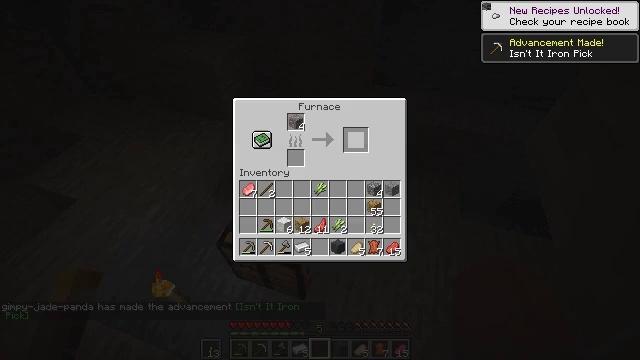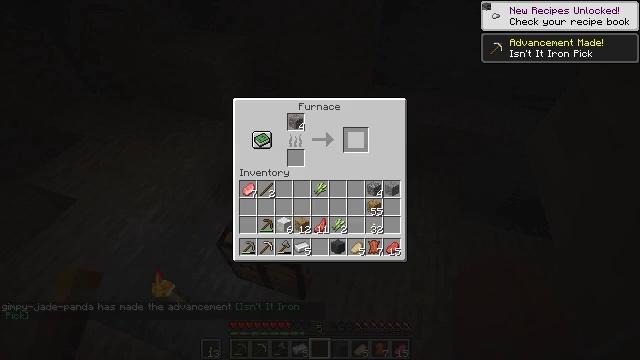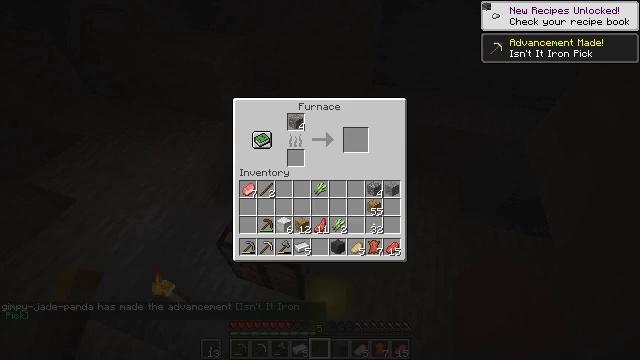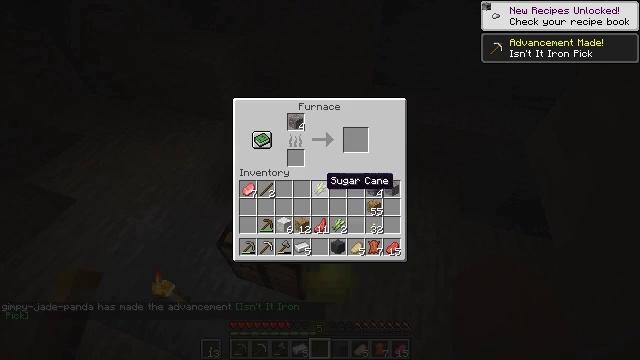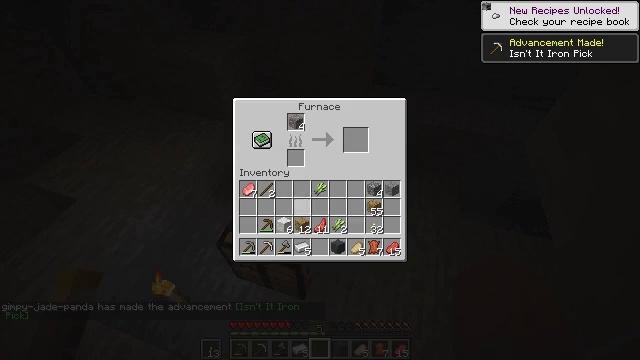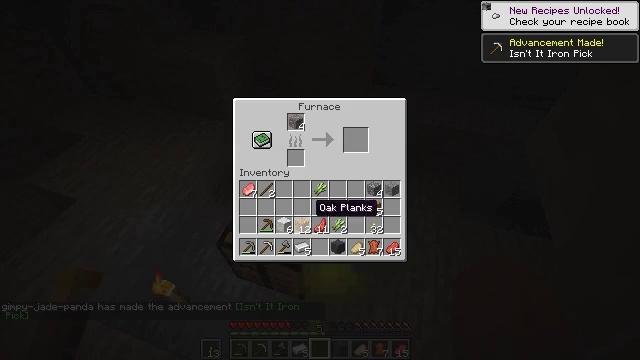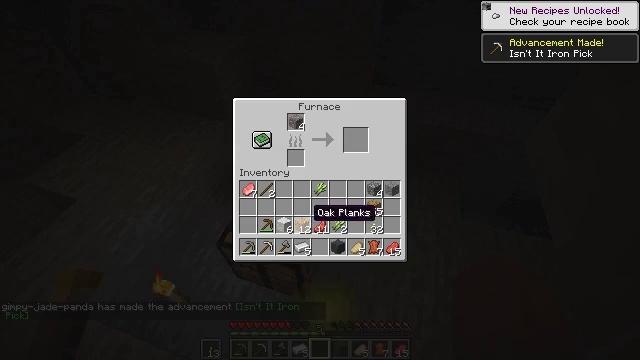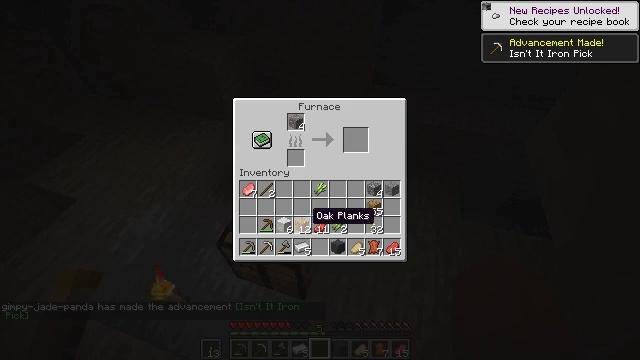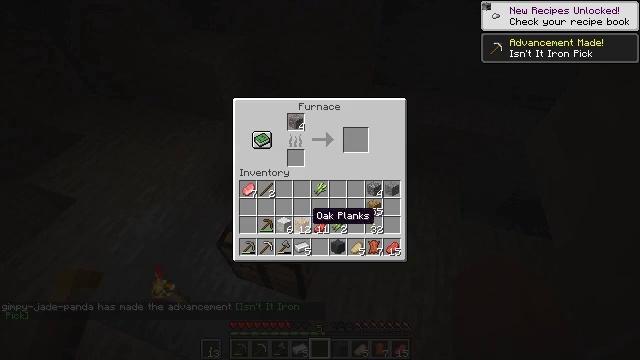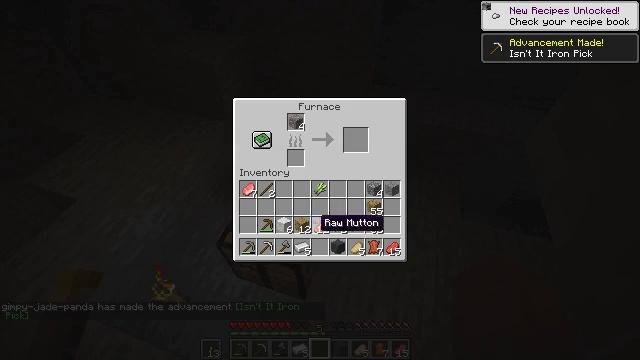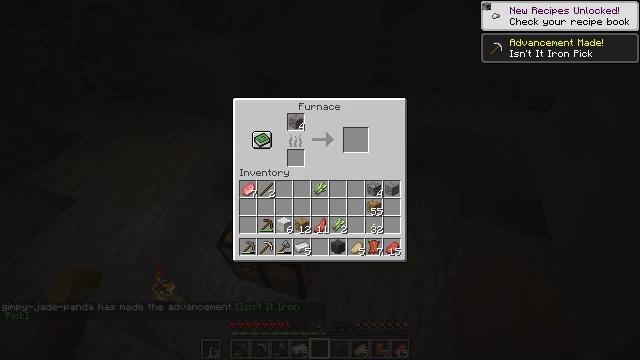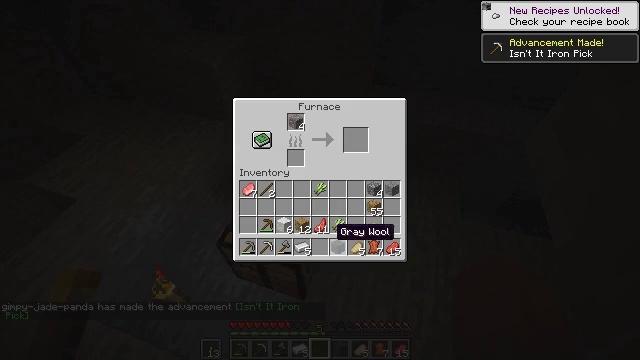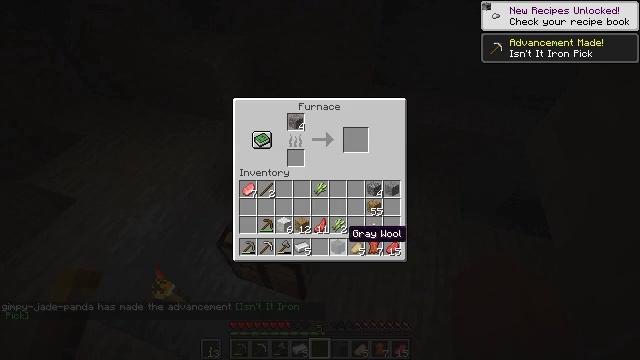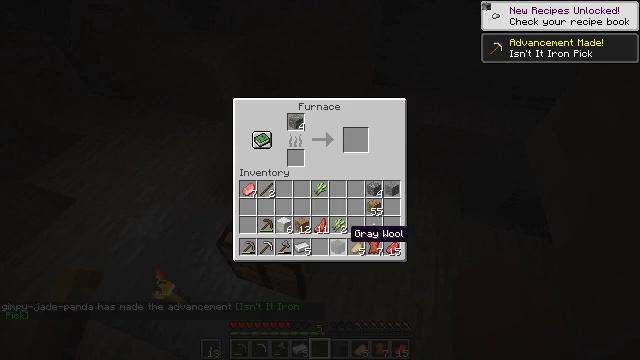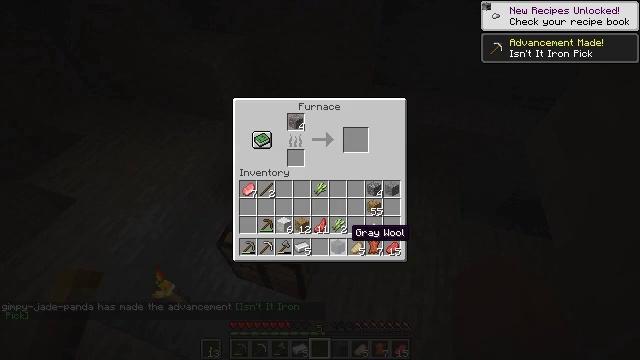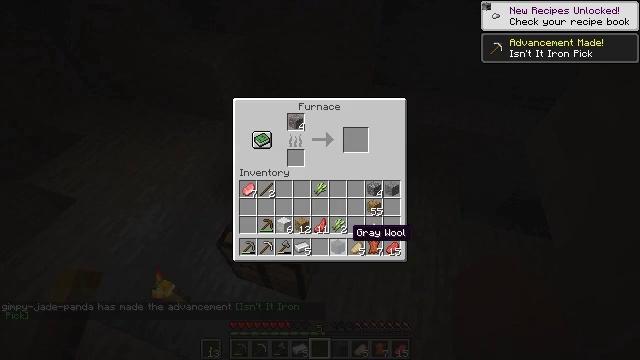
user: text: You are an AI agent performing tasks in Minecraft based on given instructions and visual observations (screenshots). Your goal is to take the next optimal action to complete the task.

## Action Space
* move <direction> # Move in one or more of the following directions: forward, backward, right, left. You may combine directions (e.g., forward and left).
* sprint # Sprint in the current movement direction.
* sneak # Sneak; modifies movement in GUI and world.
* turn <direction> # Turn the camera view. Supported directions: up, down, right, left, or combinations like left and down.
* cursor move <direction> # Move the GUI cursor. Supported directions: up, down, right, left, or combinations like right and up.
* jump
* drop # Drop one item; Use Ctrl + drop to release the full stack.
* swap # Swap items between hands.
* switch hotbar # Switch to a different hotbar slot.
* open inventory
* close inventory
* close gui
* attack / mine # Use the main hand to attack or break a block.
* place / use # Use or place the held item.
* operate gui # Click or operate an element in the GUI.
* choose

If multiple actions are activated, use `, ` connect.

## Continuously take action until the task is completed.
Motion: motion action
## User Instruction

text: Craft a iron axe with sticks and iron ingots.
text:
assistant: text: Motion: sneak, open gui
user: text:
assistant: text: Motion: sneak, cursor move left and down
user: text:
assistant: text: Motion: sneak, cursor move left and down
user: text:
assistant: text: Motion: sneak, cursor move left and down
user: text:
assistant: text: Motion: sneak
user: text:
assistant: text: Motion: sneak
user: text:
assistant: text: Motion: sneak
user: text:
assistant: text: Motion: sneak
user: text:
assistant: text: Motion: sneak, cursor move right
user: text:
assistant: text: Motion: sneak, cursor move right
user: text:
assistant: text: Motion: sneak
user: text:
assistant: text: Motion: sneak, cursor move right
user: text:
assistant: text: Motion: sneak
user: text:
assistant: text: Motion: sneak
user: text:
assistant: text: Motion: sneak
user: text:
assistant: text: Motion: sneak
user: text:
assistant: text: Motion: sneak
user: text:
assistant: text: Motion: sneak
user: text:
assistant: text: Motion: sneak
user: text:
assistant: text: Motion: sneak
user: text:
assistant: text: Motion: sneak, cursor move right and up
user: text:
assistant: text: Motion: sneak, cursor move right and up
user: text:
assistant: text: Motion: sneak, cursor move right
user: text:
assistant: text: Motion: sneak
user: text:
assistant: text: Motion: sneak
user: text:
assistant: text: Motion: sneak
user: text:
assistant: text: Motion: sneak
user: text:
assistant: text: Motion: sneak, operate gui
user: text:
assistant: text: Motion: sneak, operate gui
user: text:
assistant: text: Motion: sneak, operate gui